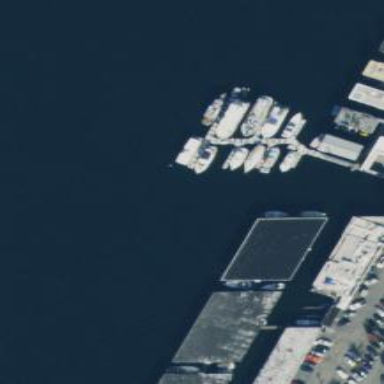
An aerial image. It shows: Man-made pier.